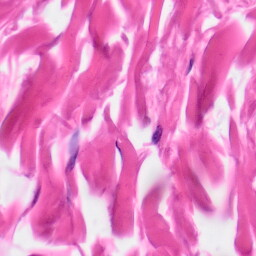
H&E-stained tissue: Skin